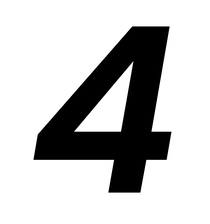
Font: Poppins-SemiBoldItalic